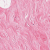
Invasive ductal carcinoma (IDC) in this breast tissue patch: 0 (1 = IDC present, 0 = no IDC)